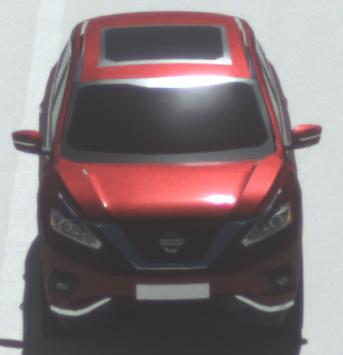
Make: Nissan
Model: Murano
Detailed model: Gen. 3 Z52
Model produced from: 2015
Doors: 5
Color: red
Road condition: dry road
Daytime: midday
Contrast: high contrast